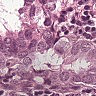
Metastatic tissue present: yes